Interaction volume radius: 5 \u00c5
Interaction volume height: 20 \u00c5
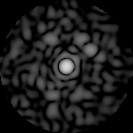
Disorder parameter: 0.8134